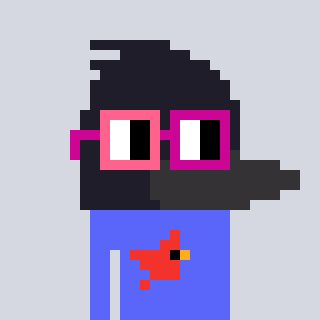
a pixel art character with square pink and red glasses, a raven-shaped head and a purple-colored body on a cool background